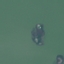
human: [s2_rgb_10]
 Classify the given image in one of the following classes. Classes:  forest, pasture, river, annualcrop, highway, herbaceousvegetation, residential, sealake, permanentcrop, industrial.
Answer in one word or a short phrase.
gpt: SeaLake